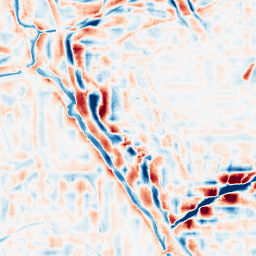
Category: wavelet
Decomposition family: wavelet_reverse_biorthogonal
Decomposition parameters: wavelet: rbio4.4
level: 4
Upsampling method: bicubic_16x
Upsampling parameters: scale: 16
Upsampling scale: 16